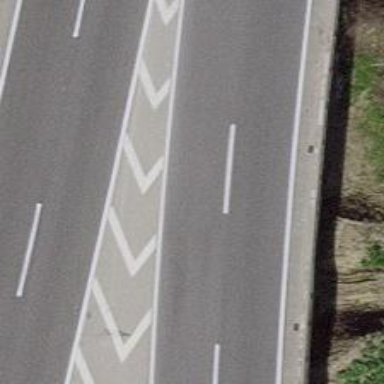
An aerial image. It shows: Bridge with asphalt surface on motorway link.